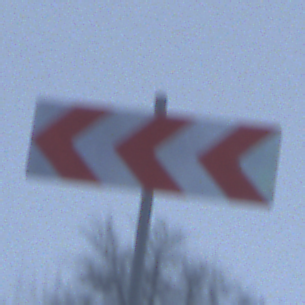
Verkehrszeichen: RichtungstafelnInKurvenGrossRechts
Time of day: Midday
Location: Outdoor (Nature)
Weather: Overcast
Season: Winter
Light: Natural